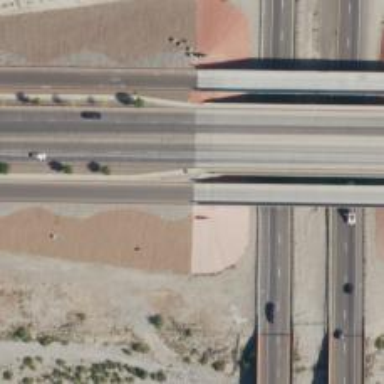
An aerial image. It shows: Tertiary link road bridge.